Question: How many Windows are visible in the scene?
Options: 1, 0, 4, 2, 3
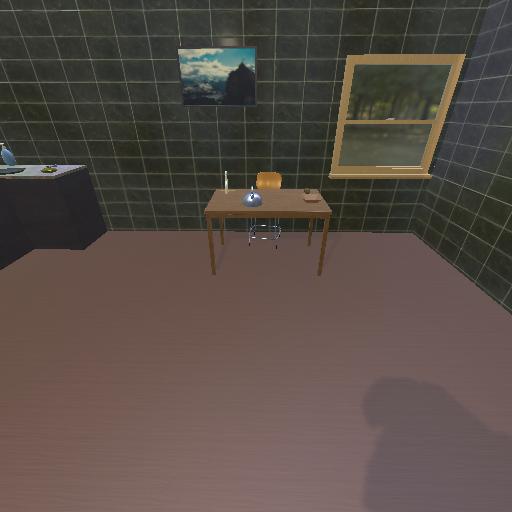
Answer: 1